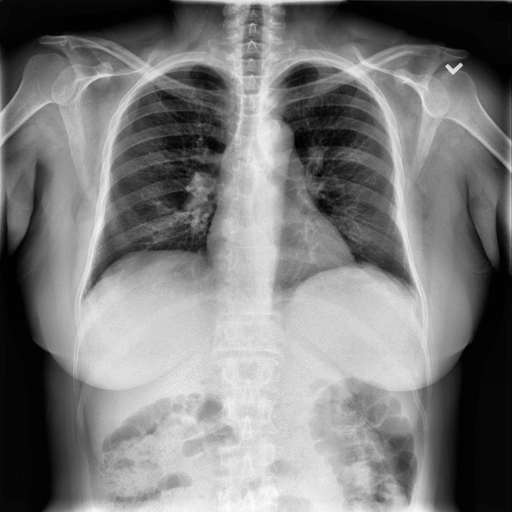
Finding: NORMAL